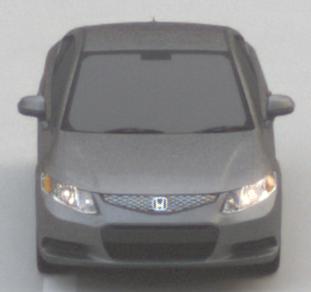
Make: Honda
Model: Civic Limousine 1.8
Detailed model: Civic (IX) Limousine
Model produced from: 2014/05
Model produced until: 2017/06
Doors: 4
Color: gray
Road condition: dry road
Daytime: morning or afternoon
Contrast: low contrast